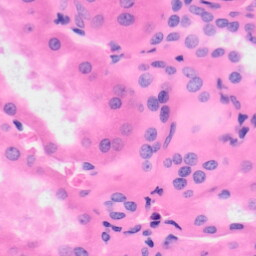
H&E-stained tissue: Kidney